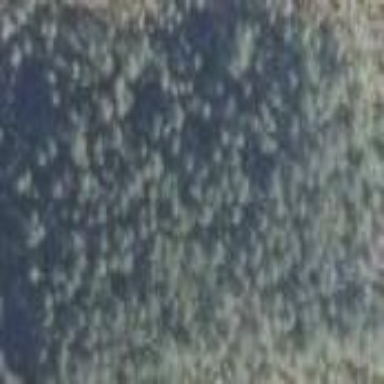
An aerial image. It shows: Needle-leaved woodland.